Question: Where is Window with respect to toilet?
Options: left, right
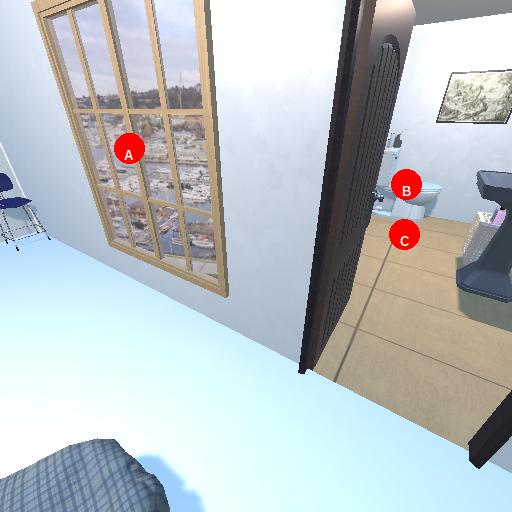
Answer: left